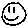
Label: smiley face